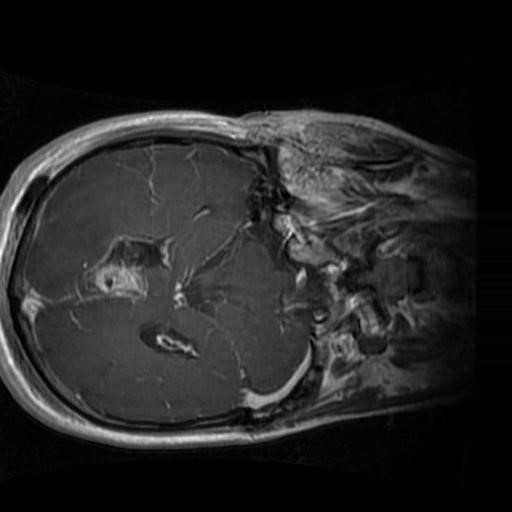
Label: brain_glioma